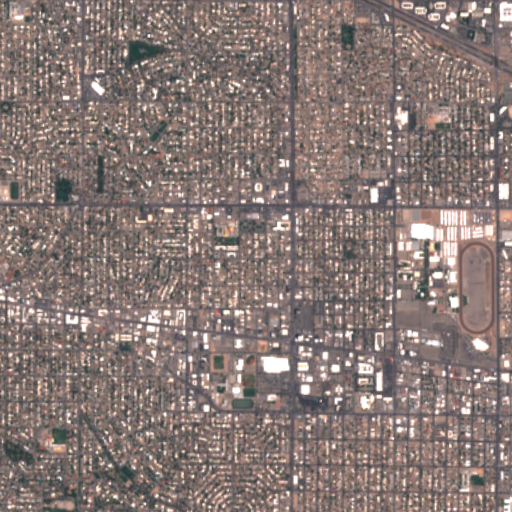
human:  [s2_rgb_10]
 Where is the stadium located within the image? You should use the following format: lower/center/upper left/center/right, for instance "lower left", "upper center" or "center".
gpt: The stadium is located in the center right of the image.
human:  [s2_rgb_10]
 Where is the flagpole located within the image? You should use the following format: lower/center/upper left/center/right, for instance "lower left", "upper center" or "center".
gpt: The flagpole is located in the center left of the image.
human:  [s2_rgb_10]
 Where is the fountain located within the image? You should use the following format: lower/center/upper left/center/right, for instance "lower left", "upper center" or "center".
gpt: The fountain is located in the lower left of the image.
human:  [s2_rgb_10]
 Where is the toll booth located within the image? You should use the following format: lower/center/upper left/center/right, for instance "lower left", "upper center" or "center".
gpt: The toll booth is located in the lower center of the image.
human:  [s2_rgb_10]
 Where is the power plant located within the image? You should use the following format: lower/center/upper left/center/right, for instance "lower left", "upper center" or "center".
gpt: There is no power plant in the image.